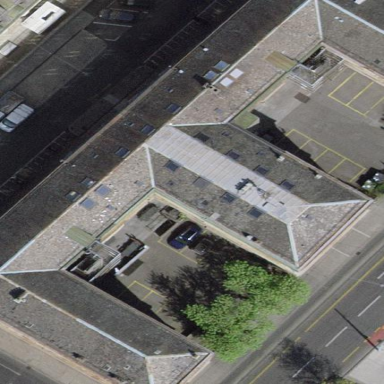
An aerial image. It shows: College building.